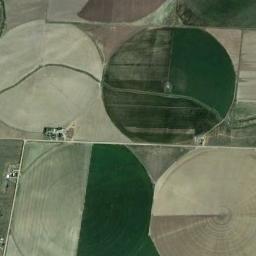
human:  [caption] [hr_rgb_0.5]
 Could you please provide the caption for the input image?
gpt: There are some bare circle farmland and green circle farmland .

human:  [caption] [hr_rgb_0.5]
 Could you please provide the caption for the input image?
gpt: Round fields are not green .

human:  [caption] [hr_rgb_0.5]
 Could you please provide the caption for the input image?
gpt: Several circular farmlands with different colors are on the ground and some roads go through these farmlands .

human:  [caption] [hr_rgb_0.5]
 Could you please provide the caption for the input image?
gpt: Four neatly arranged circular fields of light earth yellow, Dark green, And light green .

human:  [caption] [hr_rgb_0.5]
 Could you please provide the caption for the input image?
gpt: There are several circular farmlands of different colors .